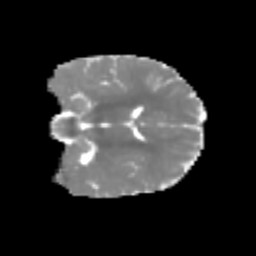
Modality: MD
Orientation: coronal
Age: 7
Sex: female
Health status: healthy